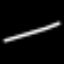
Label: line